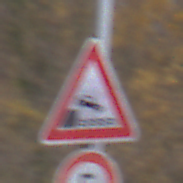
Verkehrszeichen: Ufer
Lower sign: Geschwindigkeit5
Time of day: MorningAfternoon
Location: Outdoor (Nature)
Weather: Overcast
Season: NotSpecified
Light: Natural